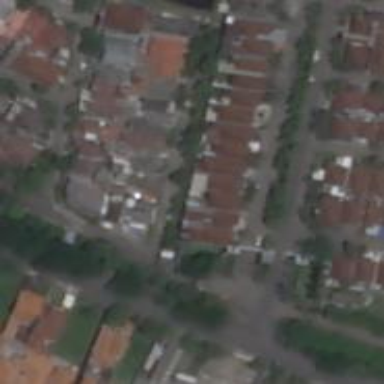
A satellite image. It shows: Residential road.